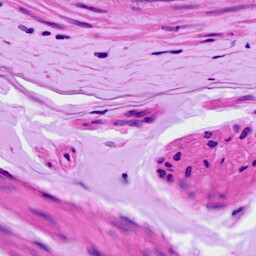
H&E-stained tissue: Ovarian